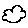
Label: cloud